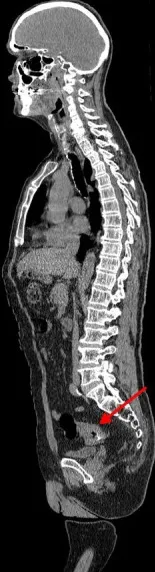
Sagittal plane;. CT image.
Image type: radiology (ct)